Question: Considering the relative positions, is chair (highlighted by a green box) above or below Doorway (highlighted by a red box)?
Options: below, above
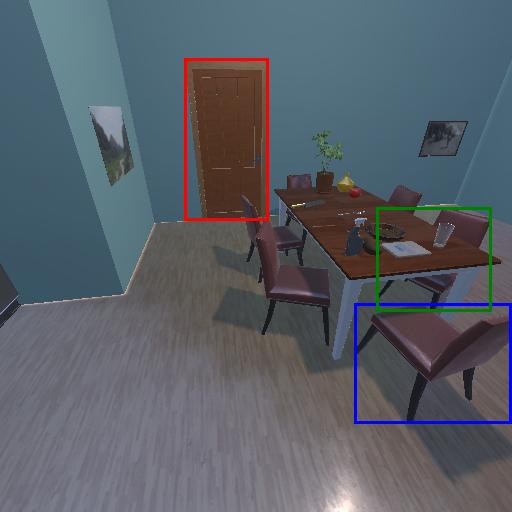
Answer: below